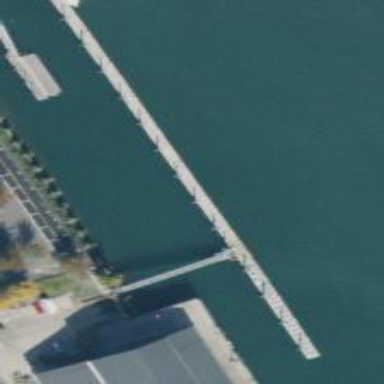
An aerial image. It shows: Pier located along footway.